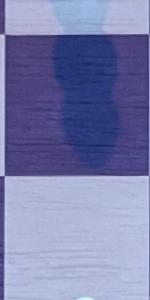
Label: Empty